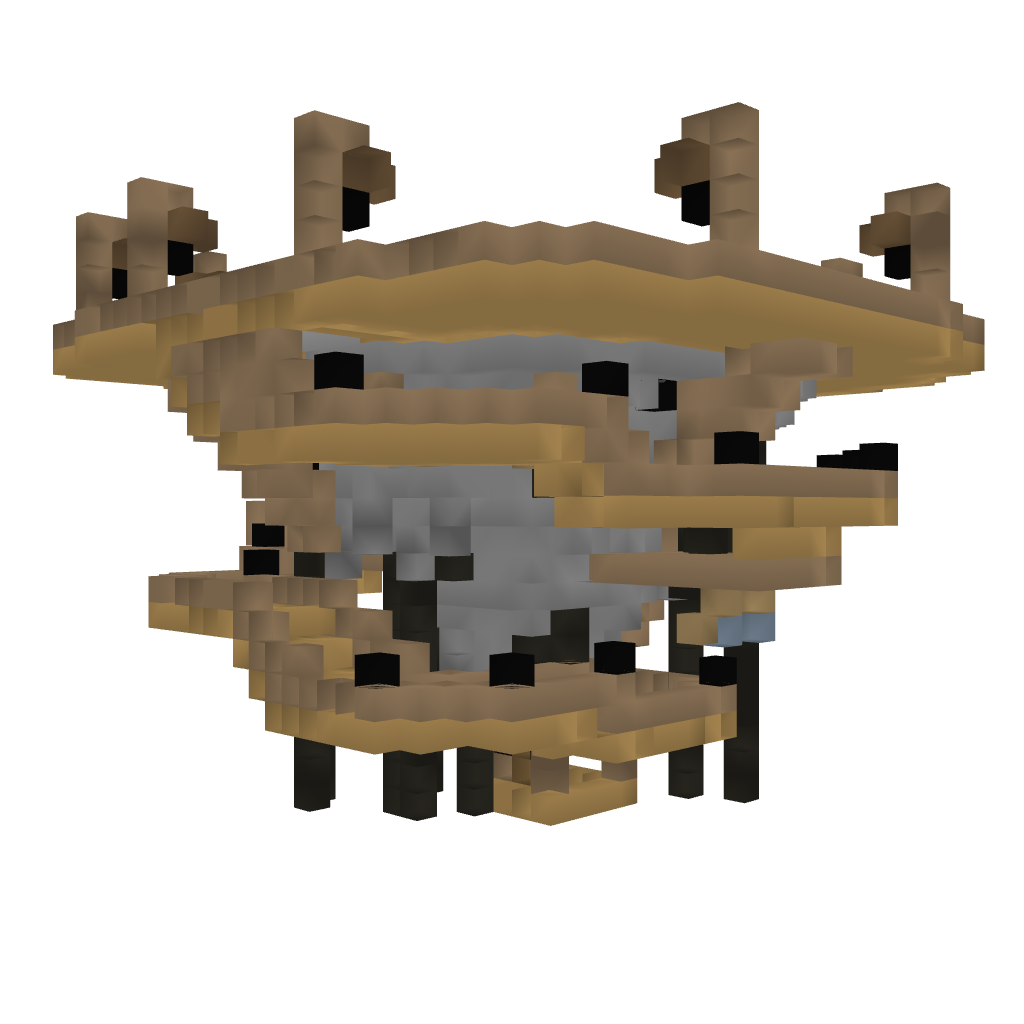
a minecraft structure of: Floating island with stairs!